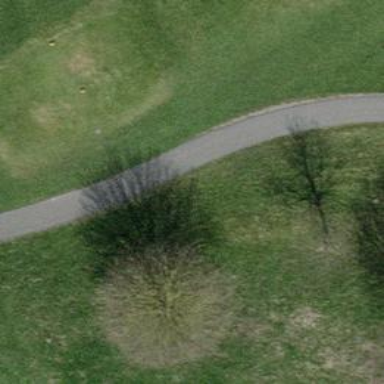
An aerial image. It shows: Golf tee on grassy land.